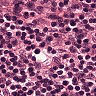
Metastatic tissue present: no